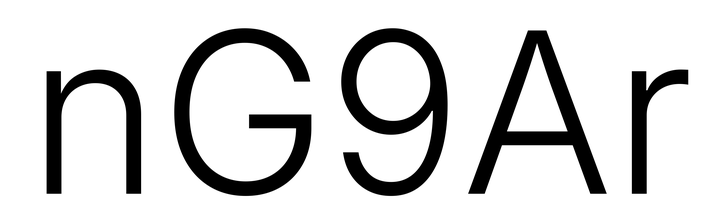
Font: Inter_Light